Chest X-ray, AP view. Patient: 17 years old, sex M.
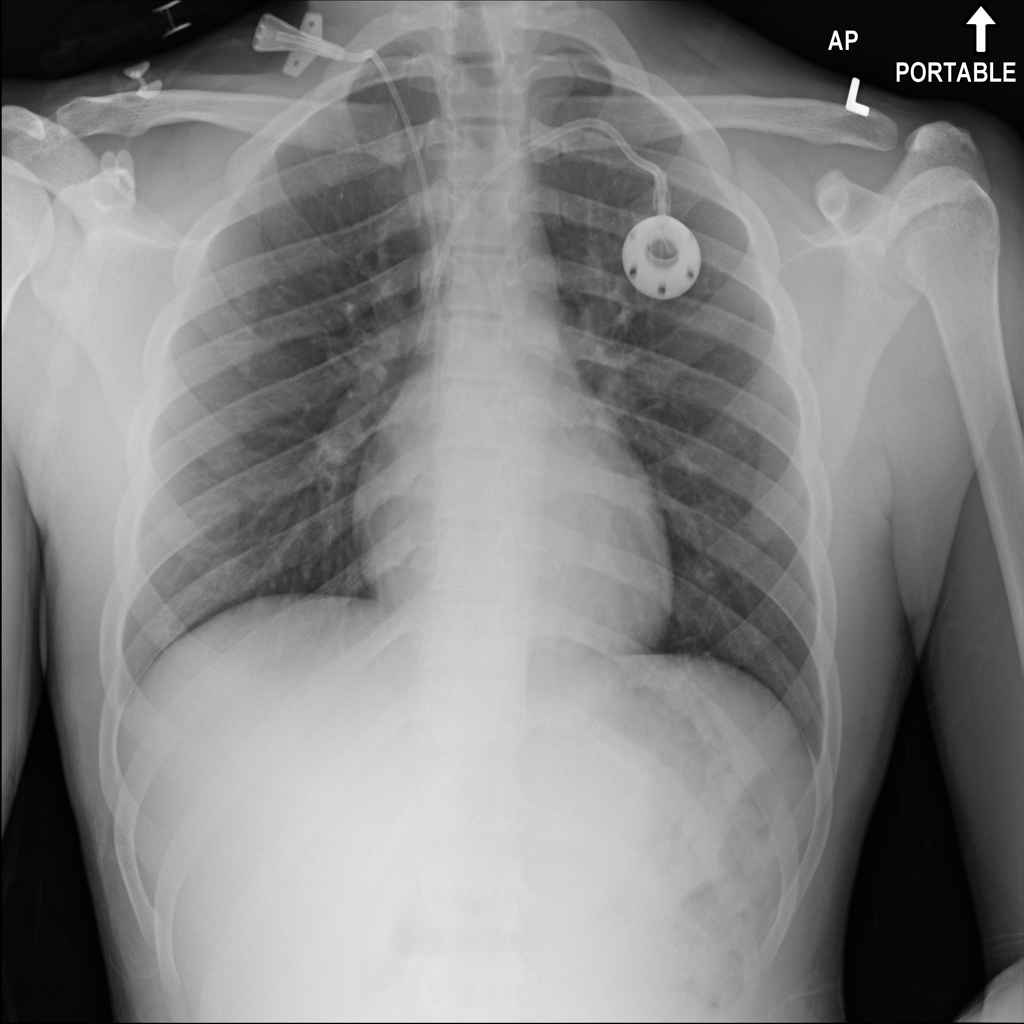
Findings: No Finding